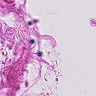
Metastatic tissue present: no